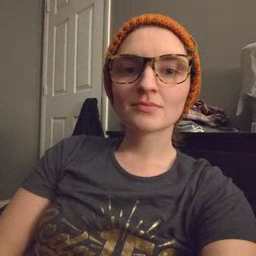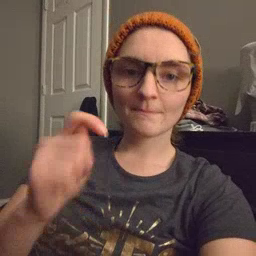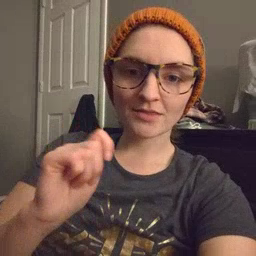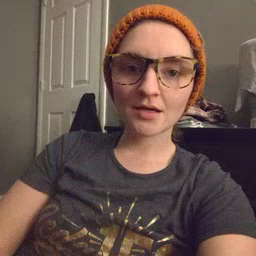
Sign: potty